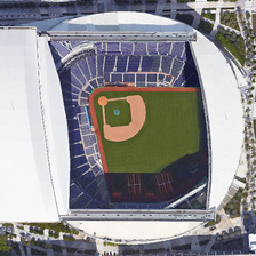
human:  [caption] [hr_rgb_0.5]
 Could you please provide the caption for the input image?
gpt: The stadium is beautiful.

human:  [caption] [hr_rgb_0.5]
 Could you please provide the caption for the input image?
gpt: The stadium is very beautiful.

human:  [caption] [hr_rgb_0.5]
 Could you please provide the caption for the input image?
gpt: Some green trees surround a stadium with a baseball field.

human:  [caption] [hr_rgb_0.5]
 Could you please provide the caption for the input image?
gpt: Some green trees are around the stadium and stadium.

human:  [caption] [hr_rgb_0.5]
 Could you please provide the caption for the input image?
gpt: Some green trees are around a stadium with a baseball field.